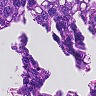
Metastatic tissue present: yes